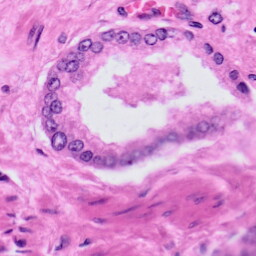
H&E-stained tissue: Prostate